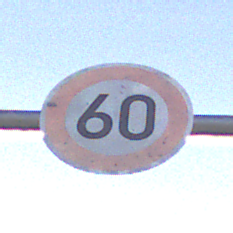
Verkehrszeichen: Geschwindigkeit60
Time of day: SunriseSunset
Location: Outdoor (Nature)
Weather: PartlyCloudy
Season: NotSpecified
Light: Natural